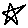
Label: star